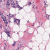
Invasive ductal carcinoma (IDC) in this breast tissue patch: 1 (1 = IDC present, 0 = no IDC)